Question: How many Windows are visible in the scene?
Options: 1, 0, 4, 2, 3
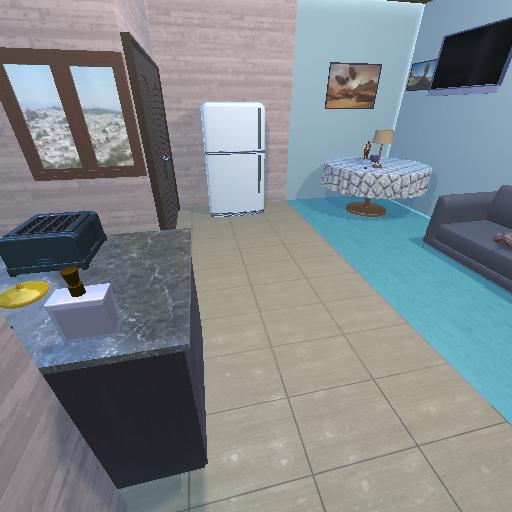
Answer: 1